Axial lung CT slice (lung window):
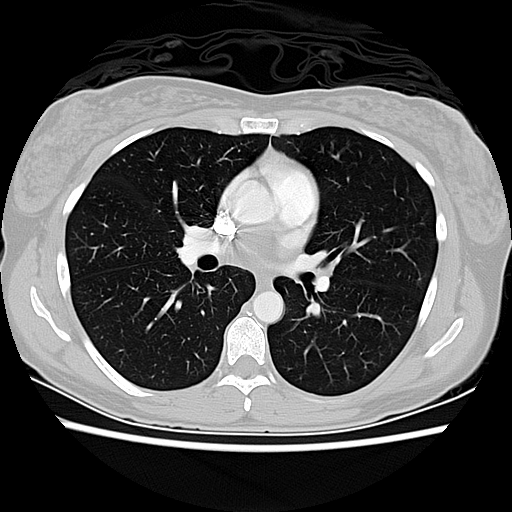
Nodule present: no